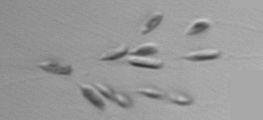
Label: Dinobryon